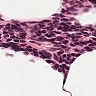
Metastatic tissue present: no